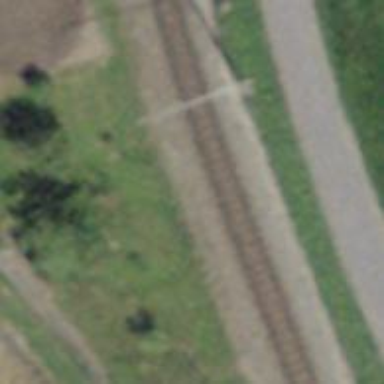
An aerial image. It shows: Narrow-gauge railway track with electrified contact line. The railway has one track.